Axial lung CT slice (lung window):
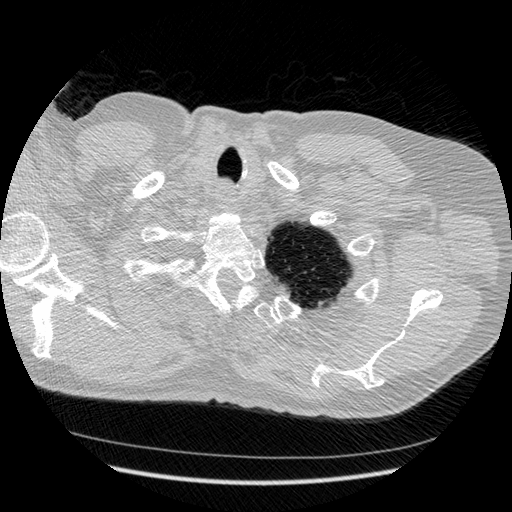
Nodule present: no